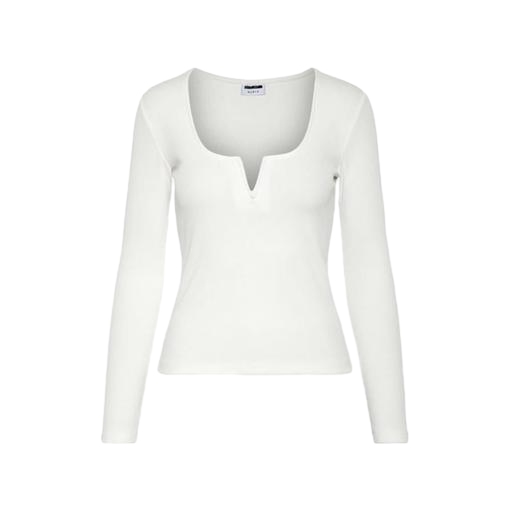
white henley long-sleeved ribbed-jersey top, white split-neck top, white split neck tee, white background